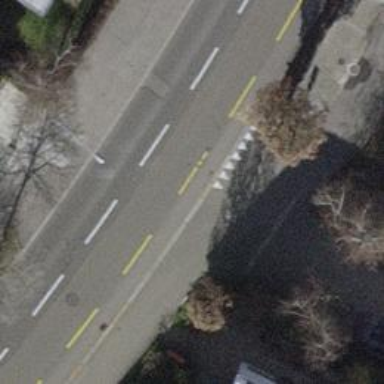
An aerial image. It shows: Unmarked crossing with traffic calming table.